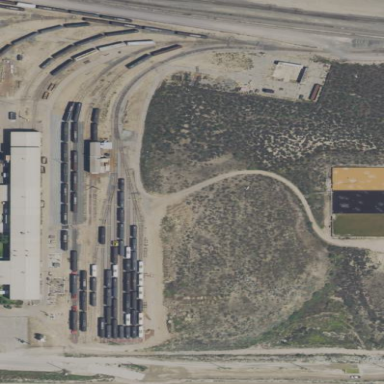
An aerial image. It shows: Industrial area dedicated for railway use.